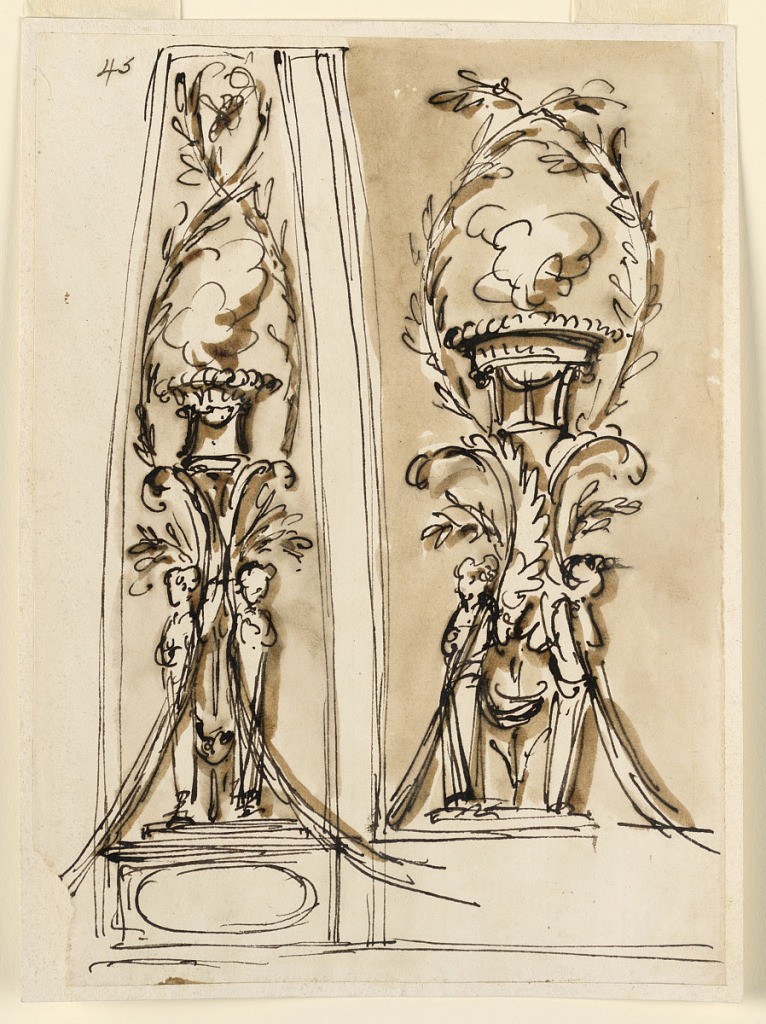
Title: Ceiling decoration
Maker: Giuseppe Barberi, Italian, 1746–1809
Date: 1746–1809
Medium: Pen and brown ink, brush and brown wash on off-white laid paper, lined
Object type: Drawing
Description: Ceiling decoration.